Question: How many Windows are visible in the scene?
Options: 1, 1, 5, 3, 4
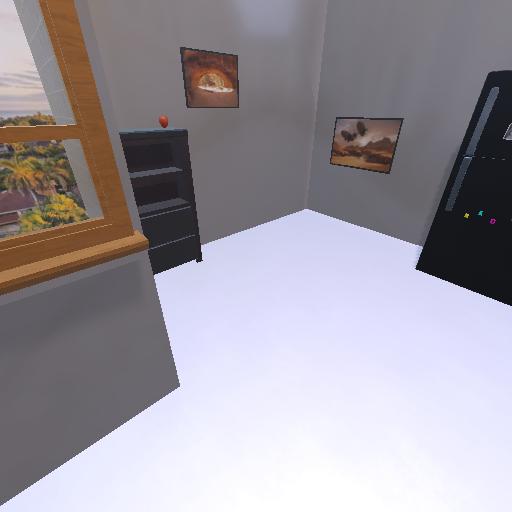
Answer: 1